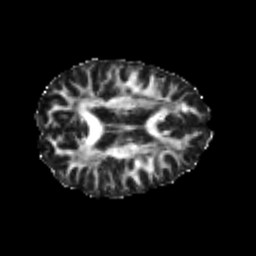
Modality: FA
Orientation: axial
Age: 26
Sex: female
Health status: healthy
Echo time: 0.074 s